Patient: sex F, age 35
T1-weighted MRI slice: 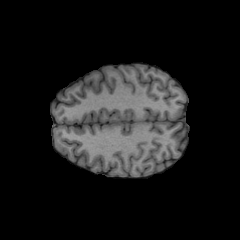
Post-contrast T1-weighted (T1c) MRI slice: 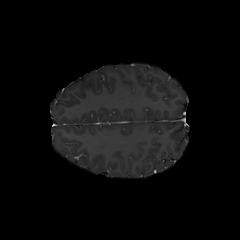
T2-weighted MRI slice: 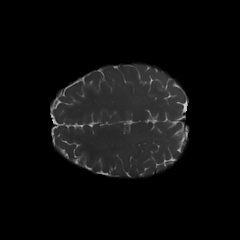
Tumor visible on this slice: no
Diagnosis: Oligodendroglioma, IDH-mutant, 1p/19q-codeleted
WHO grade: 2